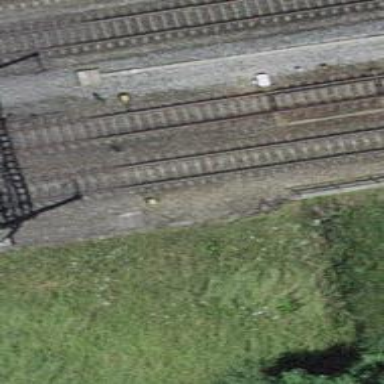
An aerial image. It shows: Railway bridge with electrified contact lines.